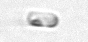
Label: Skeletonema